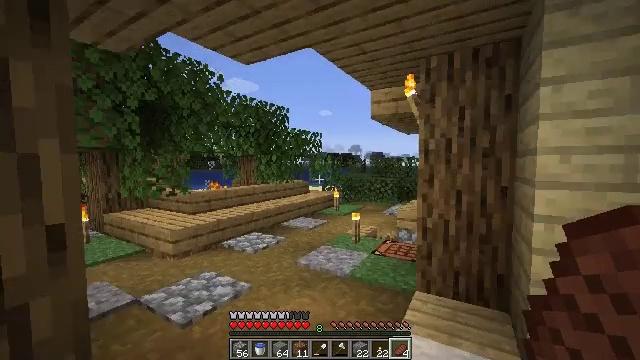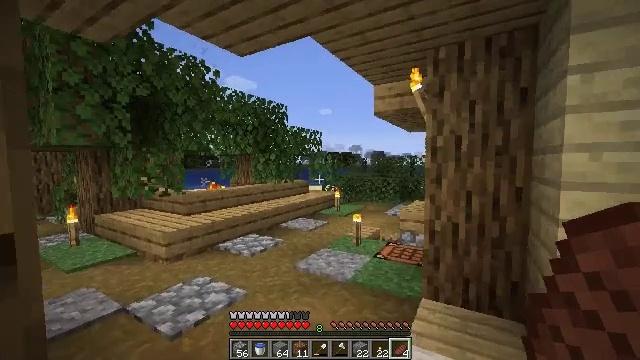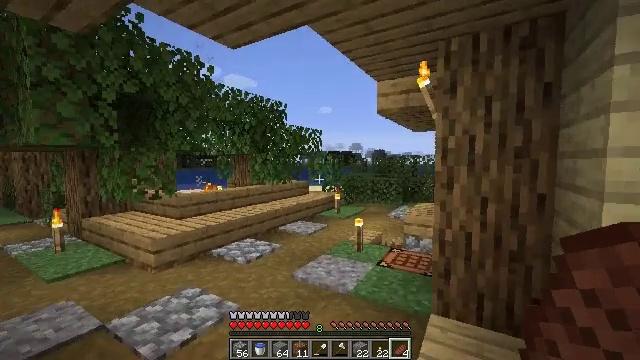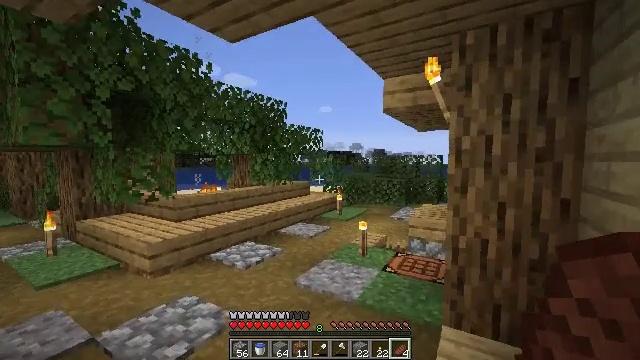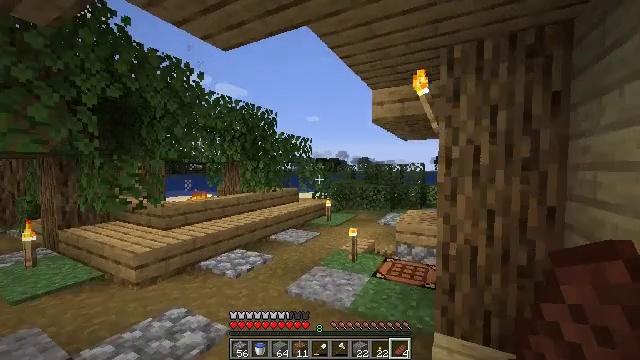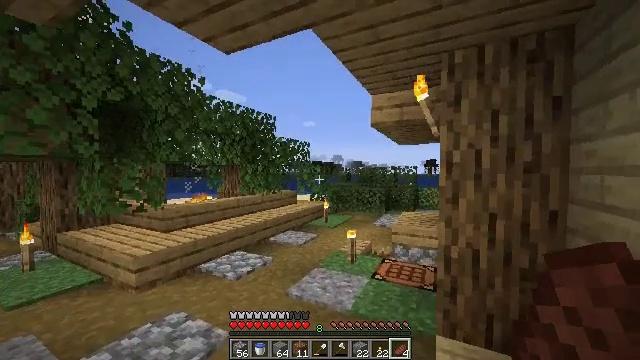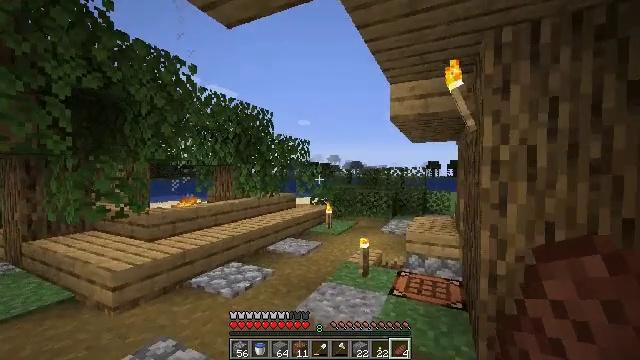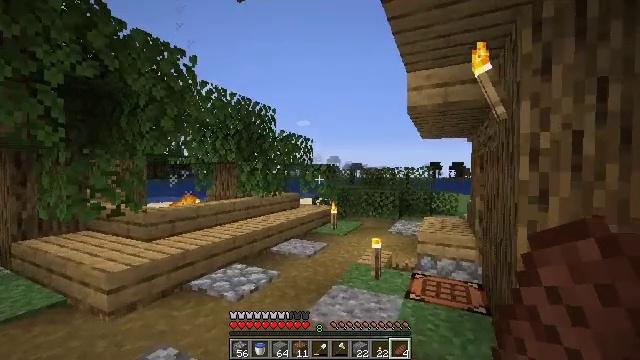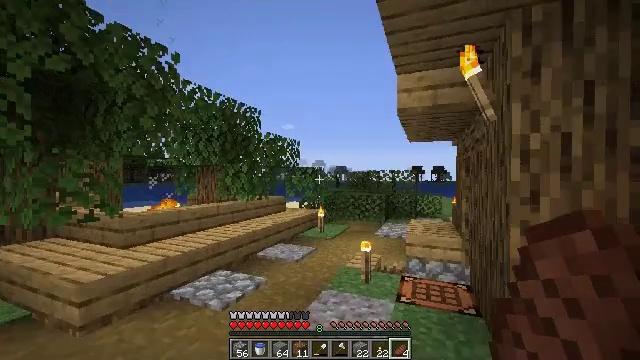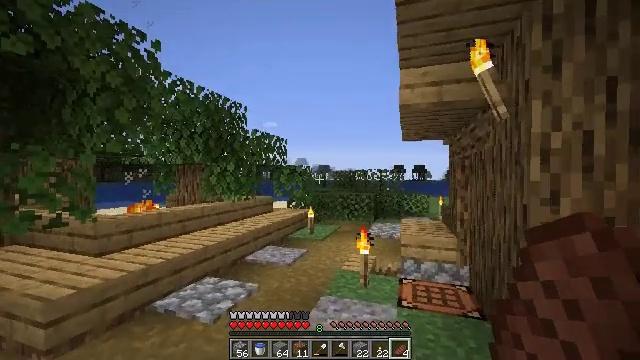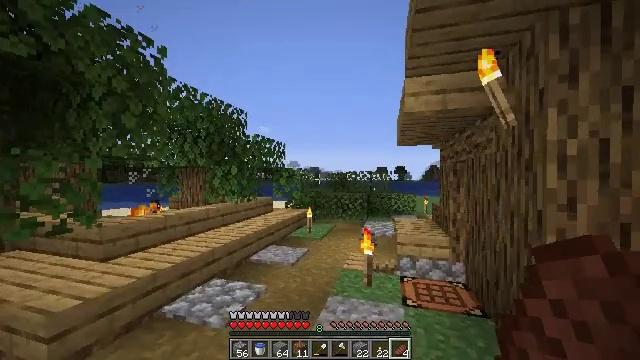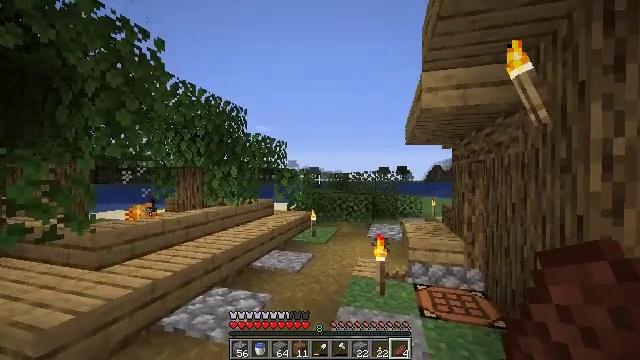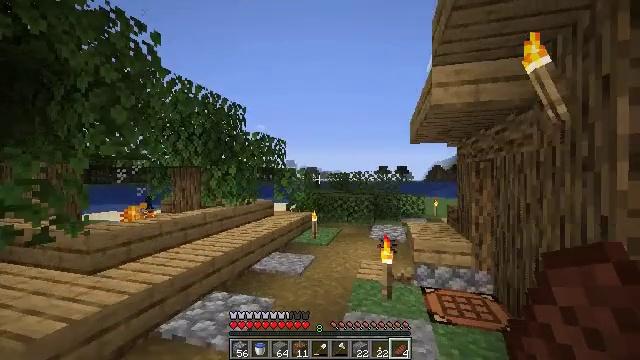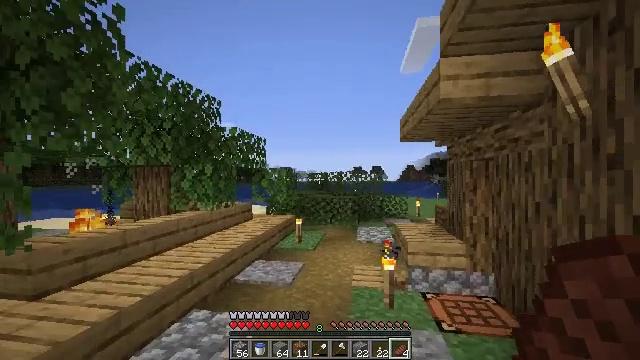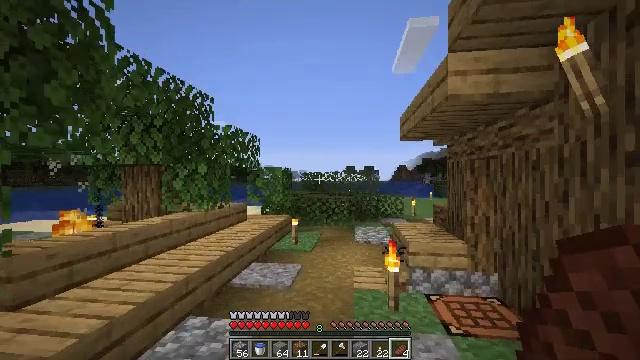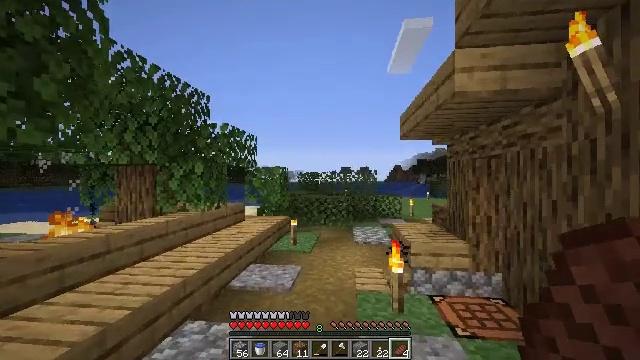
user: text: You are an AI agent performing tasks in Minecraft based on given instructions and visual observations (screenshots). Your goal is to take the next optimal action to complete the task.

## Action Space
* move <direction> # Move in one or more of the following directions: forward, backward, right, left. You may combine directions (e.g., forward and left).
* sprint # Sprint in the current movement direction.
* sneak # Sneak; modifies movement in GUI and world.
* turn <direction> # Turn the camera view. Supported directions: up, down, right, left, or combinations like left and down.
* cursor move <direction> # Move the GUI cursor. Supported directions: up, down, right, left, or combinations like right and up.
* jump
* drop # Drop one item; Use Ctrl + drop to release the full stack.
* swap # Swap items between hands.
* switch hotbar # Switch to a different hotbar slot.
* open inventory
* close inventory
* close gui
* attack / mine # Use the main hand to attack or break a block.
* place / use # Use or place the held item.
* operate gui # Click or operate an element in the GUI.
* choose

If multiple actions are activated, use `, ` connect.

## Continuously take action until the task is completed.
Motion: motion action
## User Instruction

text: Craft stone bricks in a crafting grid.
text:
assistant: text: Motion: move forward
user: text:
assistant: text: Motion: move forward
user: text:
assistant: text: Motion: move forward and move left
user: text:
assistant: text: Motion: move forward and move left, turn right and up
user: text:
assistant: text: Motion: move forward and move left, turn right
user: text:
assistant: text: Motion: move forward and move left, turn right
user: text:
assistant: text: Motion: move forward and move left
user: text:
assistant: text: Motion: move forward and move left, turn right
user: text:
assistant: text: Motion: move forward and move left, turn right
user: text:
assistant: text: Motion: move forward and move left, turn right
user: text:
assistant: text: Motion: move forward and move left
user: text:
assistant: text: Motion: move forward and move left
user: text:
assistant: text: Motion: move forward and move left, turn right
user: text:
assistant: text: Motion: move forward and move left, turn right
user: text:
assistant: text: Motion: move forward and move left, turn right
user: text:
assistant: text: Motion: move forward and move left, turn right
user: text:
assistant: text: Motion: move forward and move left, turn right
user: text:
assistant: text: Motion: move forward and move left, turn right
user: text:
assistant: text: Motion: move forward and move left, turn right
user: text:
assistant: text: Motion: move forward and move left, turn right
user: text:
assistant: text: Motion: move forward and move left, turn right
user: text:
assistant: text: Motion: move forward and move left, turn right
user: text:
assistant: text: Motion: move forward and move left
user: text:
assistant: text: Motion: move forward and move left
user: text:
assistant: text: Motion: move forward and move left
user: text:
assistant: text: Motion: move forward and move left, turn right
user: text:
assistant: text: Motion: move forward and move left, turn right
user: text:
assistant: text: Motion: move forward and move left
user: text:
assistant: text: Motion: move forward and move left
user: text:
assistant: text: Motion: move forward and move left